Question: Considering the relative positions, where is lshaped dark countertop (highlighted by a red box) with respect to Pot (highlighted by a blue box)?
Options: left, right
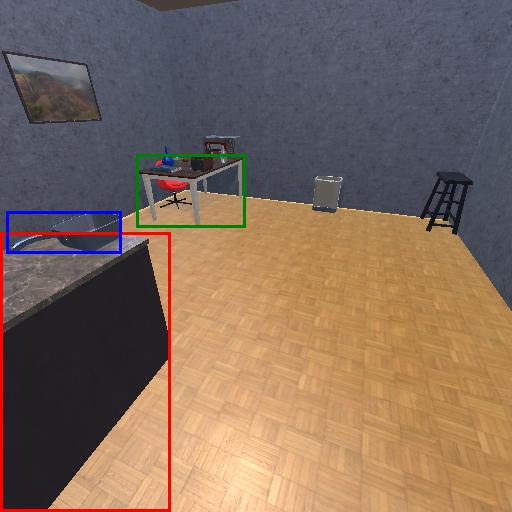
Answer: left